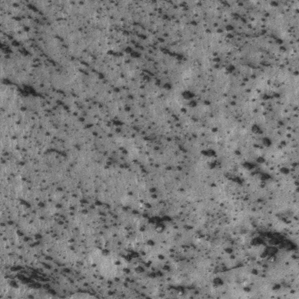
Label: frost